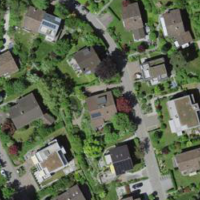
EUNIS habitat code: 55
Species observed at this site:
Lamium galeobdolon